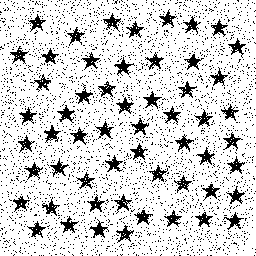
Squares: 0
Triangles: 0
Stars: 56
Total shapes: 56